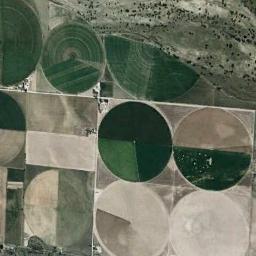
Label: circular_farmland